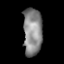
Tissue: lung
Cell type: Myeloid cells
Senescence score: 0.1863
Nuclear area (px): 881
Mean DAPI intensity: 136.199